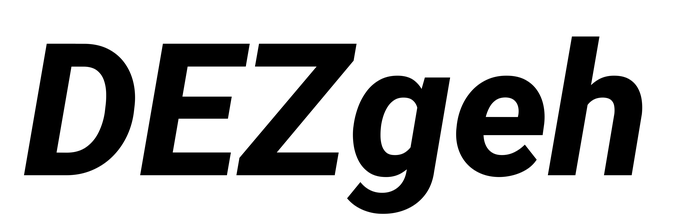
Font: Roboto-Italic_ExtraBold_Italic